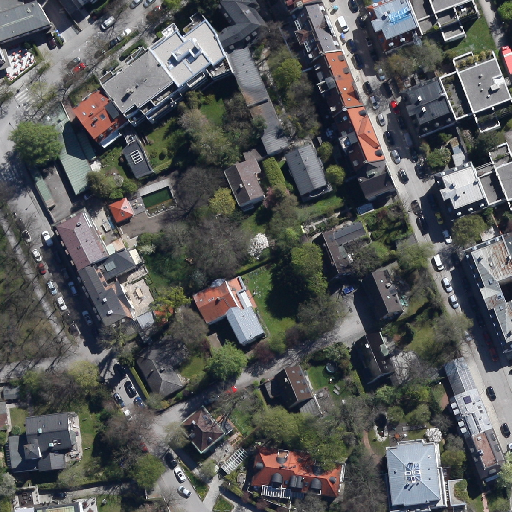
Referring expression: road